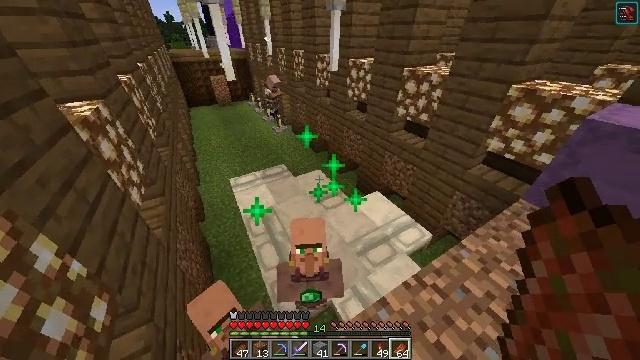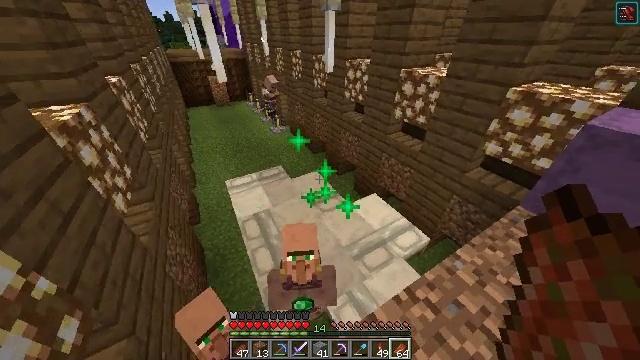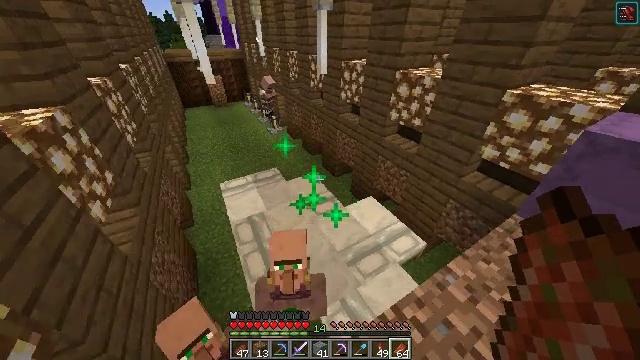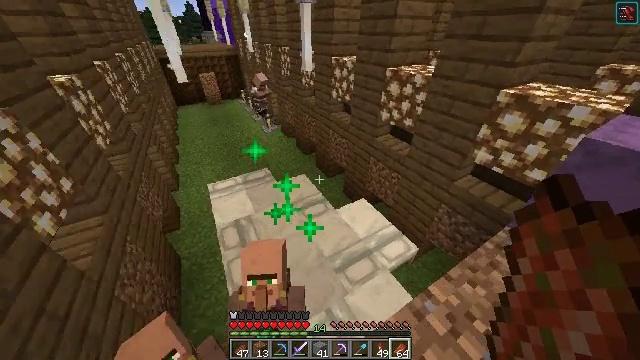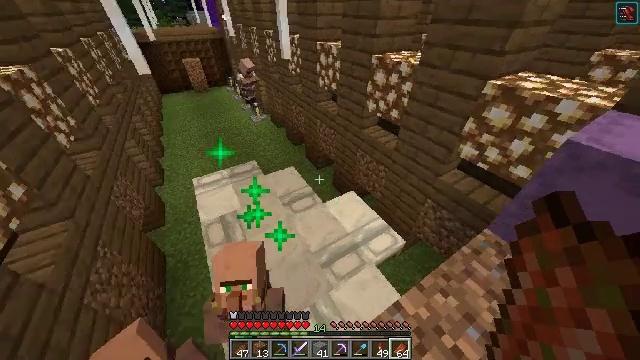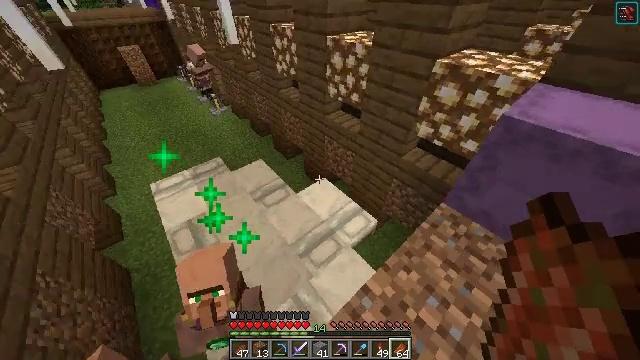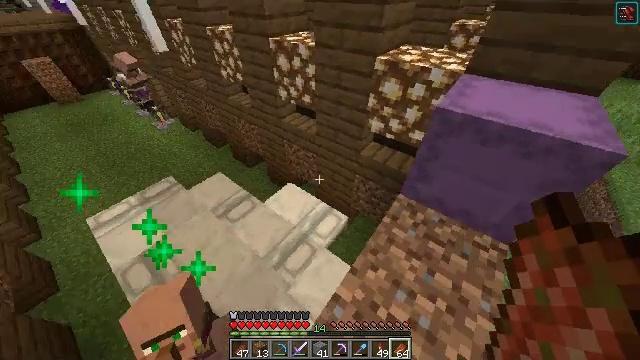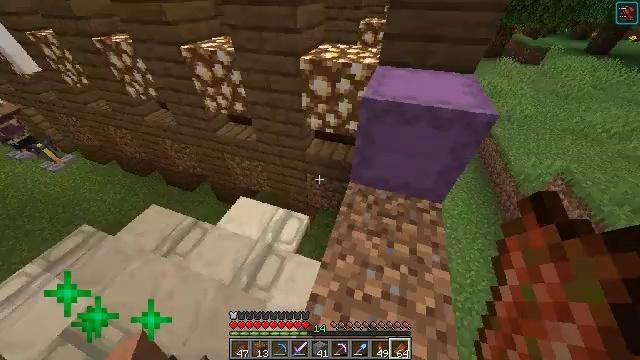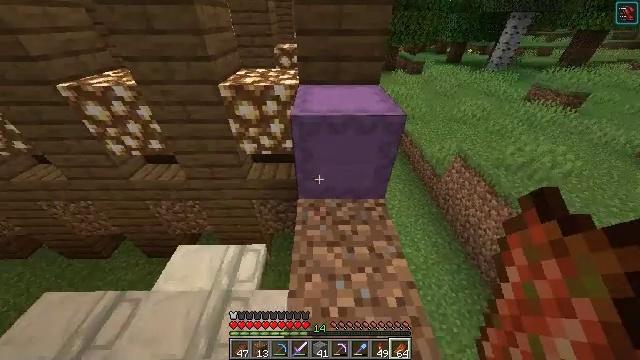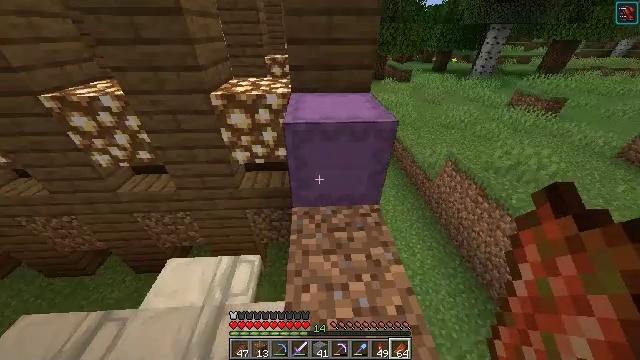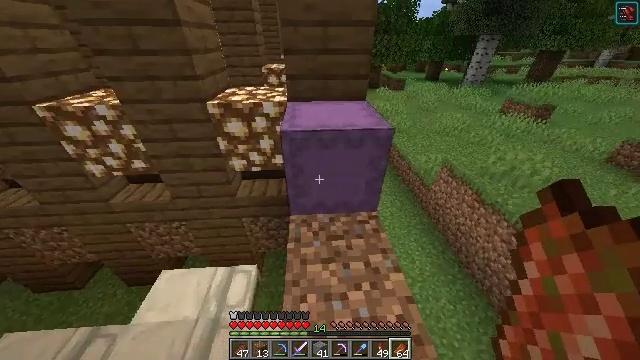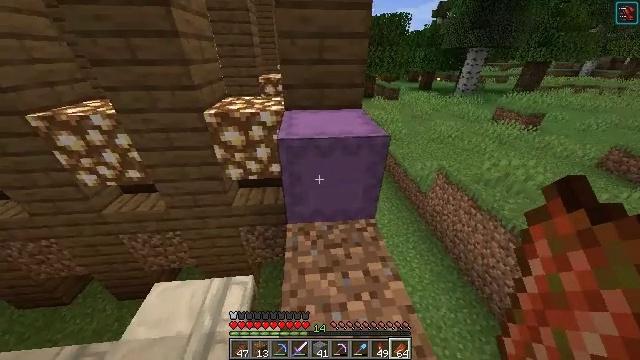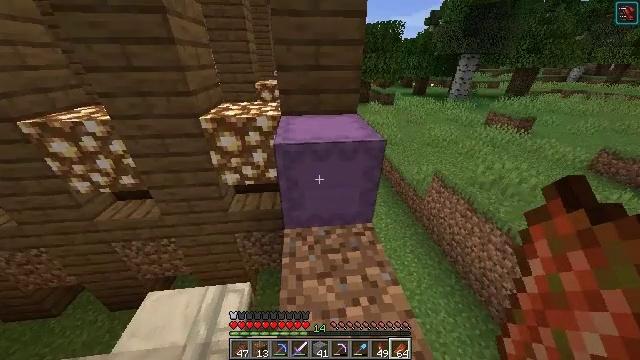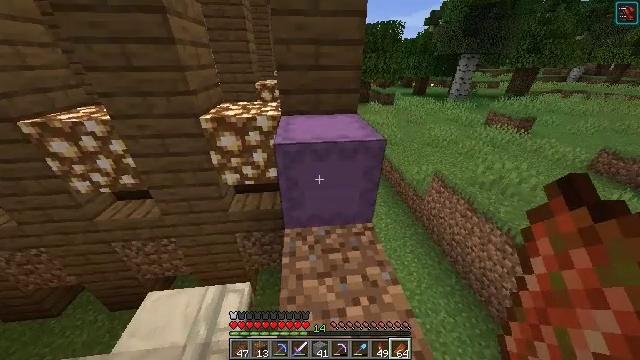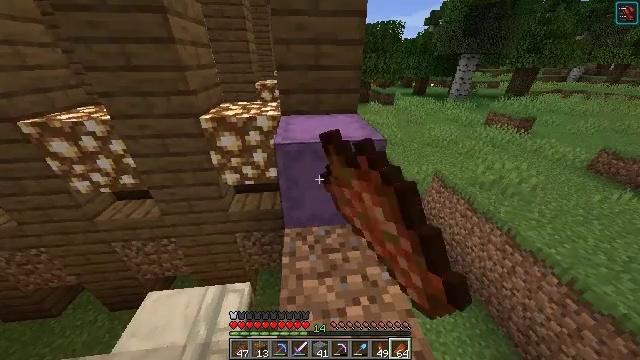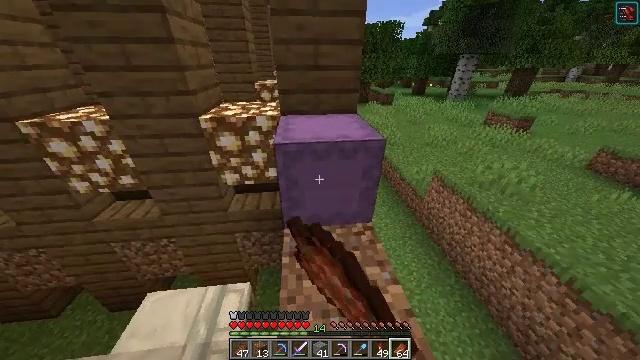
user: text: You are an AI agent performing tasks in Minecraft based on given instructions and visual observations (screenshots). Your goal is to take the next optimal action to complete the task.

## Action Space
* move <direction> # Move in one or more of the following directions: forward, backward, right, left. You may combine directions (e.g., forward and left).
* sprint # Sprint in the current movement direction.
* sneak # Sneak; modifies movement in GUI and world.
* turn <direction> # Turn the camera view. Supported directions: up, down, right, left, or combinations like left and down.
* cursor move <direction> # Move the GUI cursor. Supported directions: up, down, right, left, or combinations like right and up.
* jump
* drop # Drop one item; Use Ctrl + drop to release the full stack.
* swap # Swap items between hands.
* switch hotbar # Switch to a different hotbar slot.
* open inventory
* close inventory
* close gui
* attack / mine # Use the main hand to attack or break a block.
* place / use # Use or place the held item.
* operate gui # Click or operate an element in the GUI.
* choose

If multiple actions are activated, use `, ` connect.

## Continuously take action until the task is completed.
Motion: motion action
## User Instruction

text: Retrieve the shulker box into the inventory.
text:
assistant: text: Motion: move forward and move right
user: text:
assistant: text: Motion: move forward and move right
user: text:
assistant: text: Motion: move forward and move right
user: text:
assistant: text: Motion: move right, turn right and down
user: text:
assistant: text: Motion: turn right and down
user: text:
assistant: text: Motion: turn right
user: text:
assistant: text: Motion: turn right
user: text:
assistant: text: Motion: turn right and up
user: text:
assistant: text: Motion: turn right and up
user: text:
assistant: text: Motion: turn right and up
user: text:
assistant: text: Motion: turn right and up
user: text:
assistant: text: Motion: turn right and up
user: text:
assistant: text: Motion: use / place
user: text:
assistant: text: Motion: use / place
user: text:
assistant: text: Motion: no_op
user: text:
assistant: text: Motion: no_op
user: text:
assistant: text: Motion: no_op
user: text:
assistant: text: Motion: no_op
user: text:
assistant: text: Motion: no_op
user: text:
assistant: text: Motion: no_op
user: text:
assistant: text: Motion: no_op
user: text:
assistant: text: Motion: no_op
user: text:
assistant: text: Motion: no_op
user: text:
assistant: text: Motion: no_op
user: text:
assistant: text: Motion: no_op
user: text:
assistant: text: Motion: no_op
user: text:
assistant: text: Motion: no_op
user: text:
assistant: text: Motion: close inventory
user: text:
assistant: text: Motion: close inventory
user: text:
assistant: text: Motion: no_op